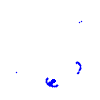
Particle: pion